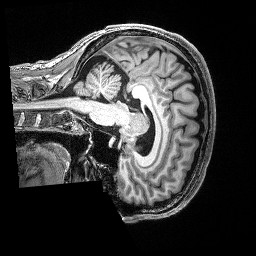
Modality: T1w
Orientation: sagittal
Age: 29
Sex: male
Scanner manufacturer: siemens
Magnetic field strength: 3 T
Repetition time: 2.53 s
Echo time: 0.0033 s